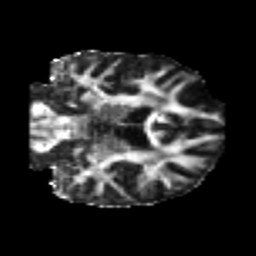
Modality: FA
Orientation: coronal
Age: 26
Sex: male
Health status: healthy
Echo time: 0.074 s